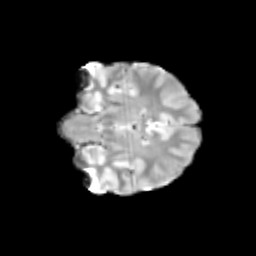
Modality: T2w
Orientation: coronal
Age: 11
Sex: female
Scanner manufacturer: siemens
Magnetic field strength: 3 T
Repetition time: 3.8 s
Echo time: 0.07 s